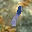
Label: 1